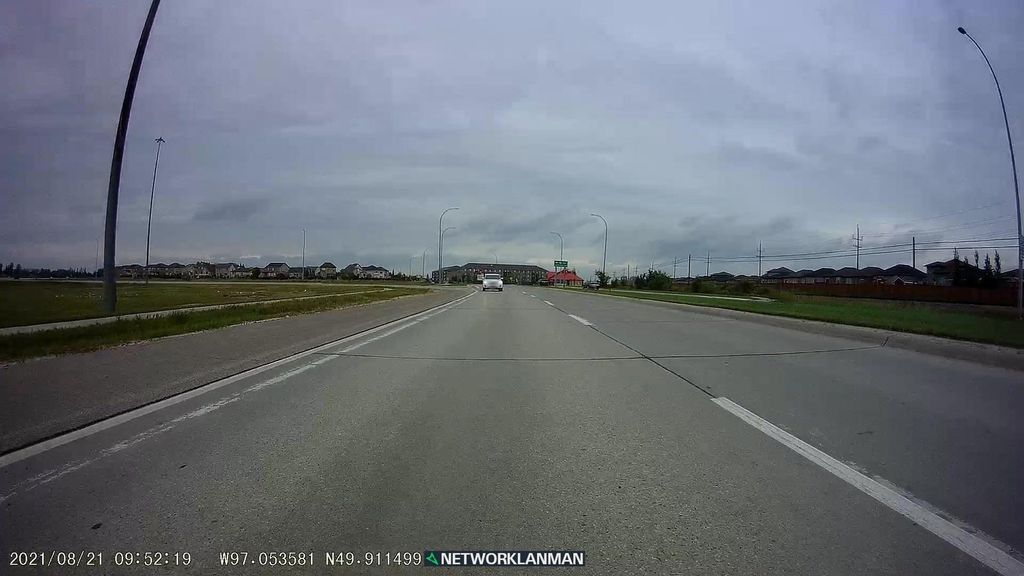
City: winnipeg